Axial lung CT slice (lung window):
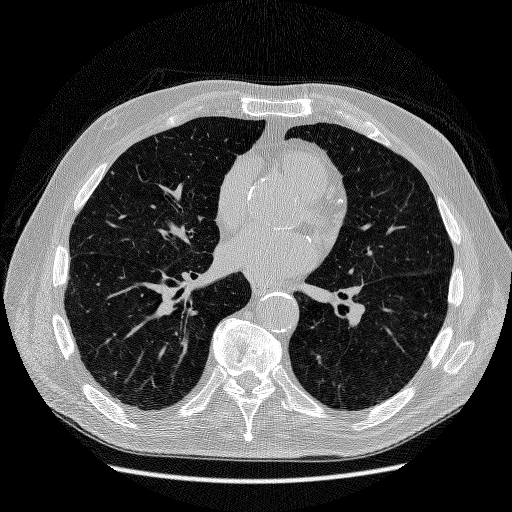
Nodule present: no